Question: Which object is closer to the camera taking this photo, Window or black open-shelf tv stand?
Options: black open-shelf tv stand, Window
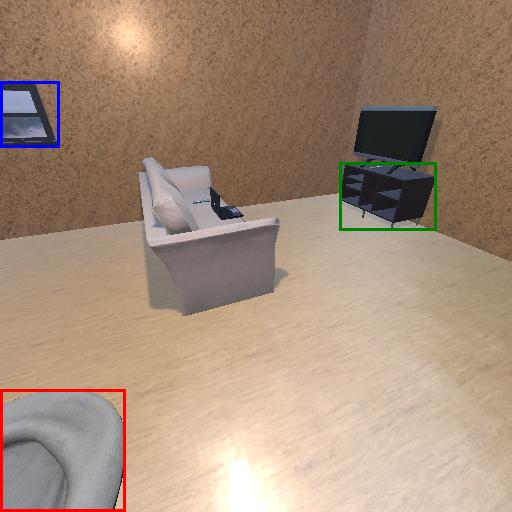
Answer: black open-shelf tv stand